The image is a 2-D grayscale rendering of a rotating-machine vibration signal (signal-to-image). Diagnose the rotating machine from this image, choosing from: normal, misalignment, unbalance, looseness.
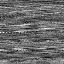
Answer: unbalance